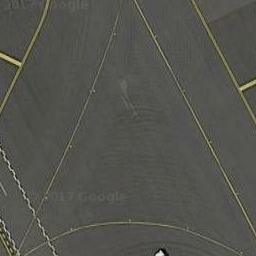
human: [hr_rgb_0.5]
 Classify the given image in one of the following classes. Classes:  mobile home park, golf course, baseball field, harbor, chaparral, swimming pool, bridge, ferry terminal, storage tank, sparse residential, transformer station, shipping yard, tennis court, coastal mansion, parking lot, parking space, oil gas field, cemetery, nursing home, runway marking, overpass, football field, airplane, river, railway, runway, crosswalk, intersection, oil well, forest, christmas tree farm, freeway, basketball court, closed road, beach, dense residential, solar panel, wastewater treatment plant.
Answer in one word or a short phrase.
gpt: runway marking